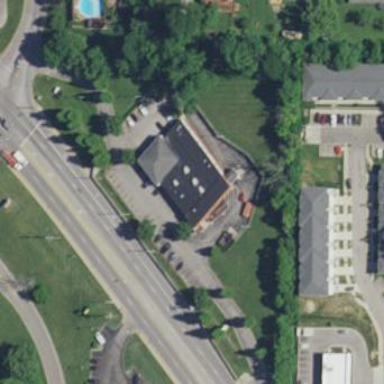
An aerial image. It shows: Retail building.